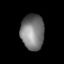
Tissue: lung
Cell type: Fibroblasts
Senescence score: 0.5449
Nuclear area (px): 813
Mean DAPI intensity: 121.358